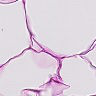
Metastatic tissue present: no